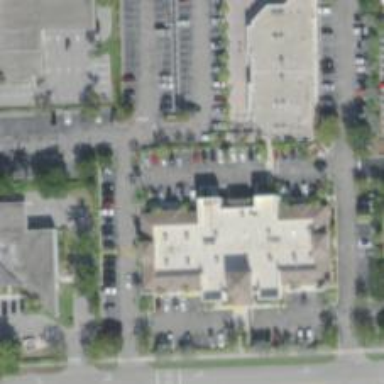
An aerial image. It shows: Parking space is available.